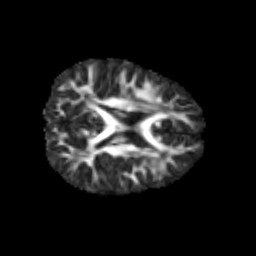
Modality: FA
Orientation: axial
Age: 6
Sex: male
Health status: healthy